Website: home-depot
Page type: customer-info-address
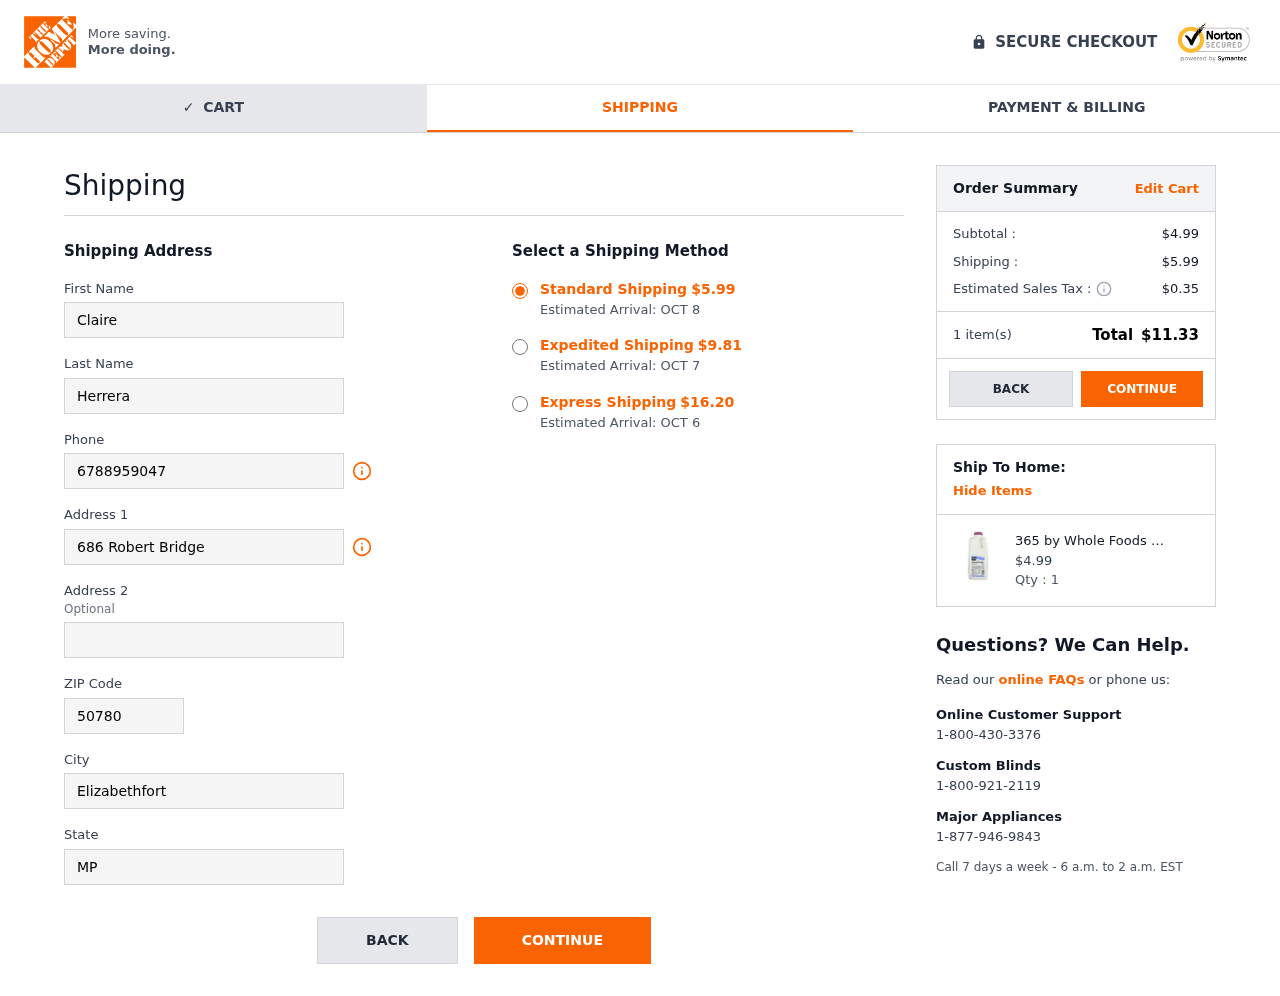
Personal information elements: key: PII_CITY
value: Elizabethfort
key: PII_FIRSTNAME
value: Claire
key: PII_LASTNAME
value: Herrera
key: PII_PHONE
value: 6788959047
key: PII_POSTCODE
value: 50780
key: PII_STATE
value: MP
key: PII_STREET
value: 686 Robert Bridge
Product elements: key: PRODUCT1_NAME
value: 365 by Whole Foods Market, Grade A Reduced Fat Milk, 64 Fl Oz (Packaging May Vary)
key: PRODUCT1_PRICE
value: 4.99
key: PRODUCT1_QUANTITY
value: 1
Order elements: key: ORDER_SHIPPING_COST
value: $5.99
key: ORDER_DELIVERY_DATE
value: Estimated Arrival: OCT 8
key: ORDER_SHIPPING_COST_EXPEDITED
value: $9.81
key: ORDER_DELIVERY_DATE_EXPEDITED
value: Estimated Arrival: OCT 7
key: ORDER_SHIPPING_COST_EXPRESS
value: $16.20
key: ORDER_DELIVERY_DATE_EXPRESS
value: Estimated Arrival: OCT 6
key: ORDER_SUBTOTAL
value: $4.99
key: ORDER_TAX
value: $0.35
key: ORDER_NUM_ITEMS
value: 1 item(s)
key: ORDER_TOTAL
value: $11.33